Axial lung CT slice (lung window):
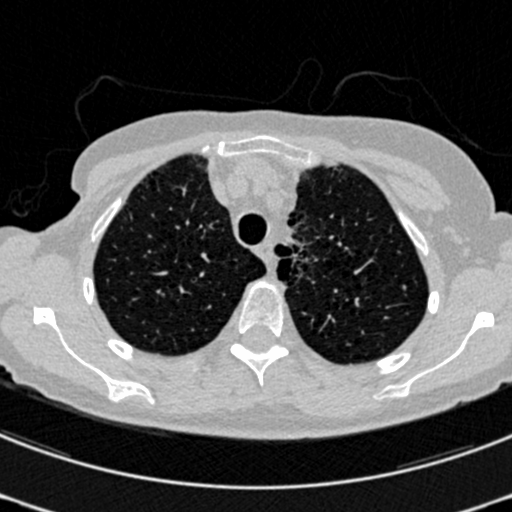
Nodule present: no